【题型】解答题　【知识点】平面几何　【难度】easy
如图，$C$ 是五角星中线段 $AB$ 的黄金分割点。

(1) 写出一个与 $\dfrac{AC}{AB}$ 相等的线段比；

(2) 若 $AB$ 的长为 $20\text{cm}$，求 $AC$ 的长。

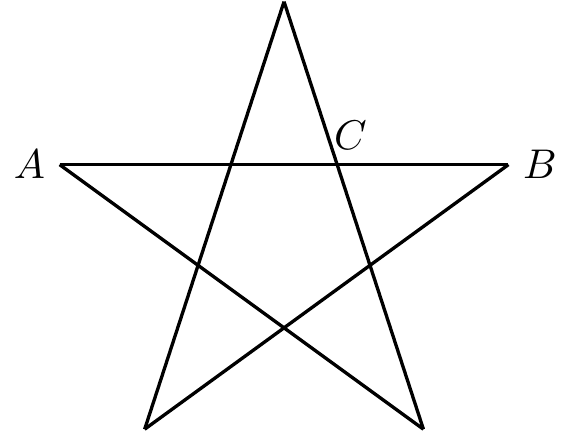
【解答】
解：(1) $\because C$ 是五角星中线段 $AB$ 的黄金分割点，

$\therefore$ $\frac{AC}{AB} = \frac{BC}{AC}$

(2) 设 $AC = x$，则 $BC = 20 - x$，

$\because C$ 是五角星中线段 $AB$ 的黄金分割点，

$\therefore$ $\frac{AC}{AB} = \frac{BC}{AC}$

$\therefore$ $\frac{x}{20} = \frac{20 - x}{x}$

解得：$x_1 = 10\sqrt{5} - 10$，$x_2 = -10\sqrt{5} - 10$（不符合题意，舍去），

$\therefore x = 10\sqrt{5} - 10$。

$\therefore AC$ 的长为：$10\sqrt{5} - 10\ \text{(cm)}$。